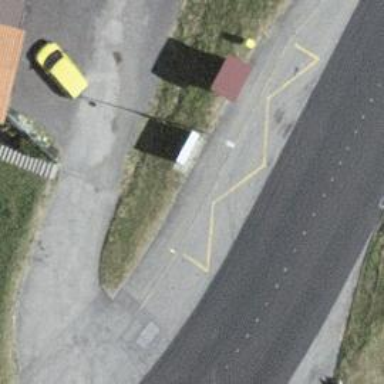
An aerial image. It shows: Bus stop with platform for public transport.